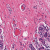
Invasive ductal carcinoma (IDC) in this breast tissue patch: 0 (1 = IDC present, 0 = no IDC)